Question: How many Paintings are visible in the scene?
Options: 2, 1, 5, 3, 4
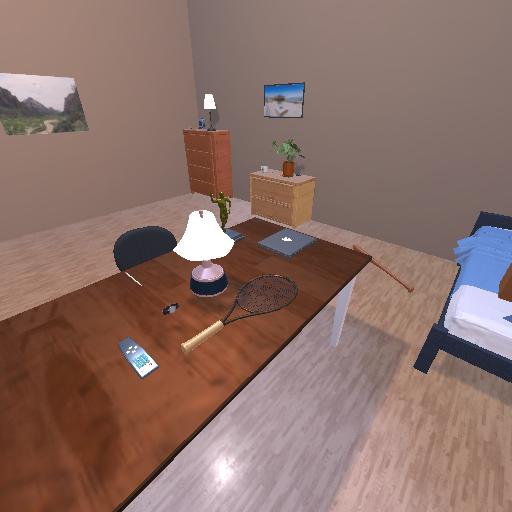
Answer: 2